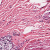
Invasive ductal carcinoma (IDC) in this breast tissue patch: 0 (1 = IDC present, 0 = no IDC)